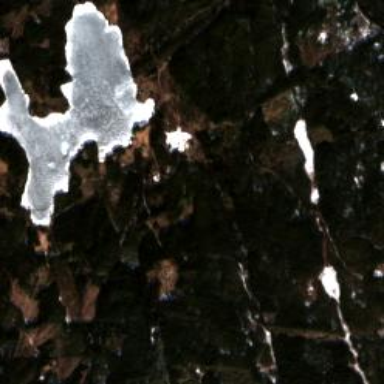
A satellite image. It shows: Serene lake surrounded by nature.